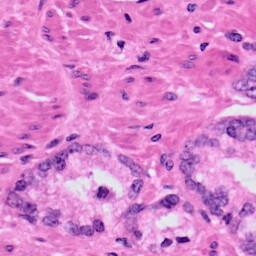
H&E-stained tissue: Prostate